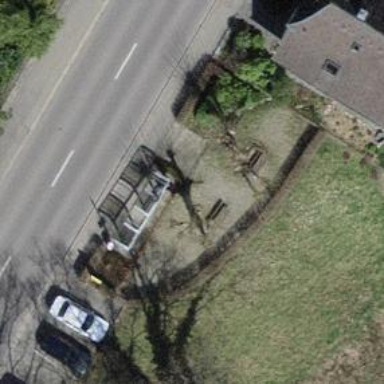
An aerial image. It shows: Bench for seating.